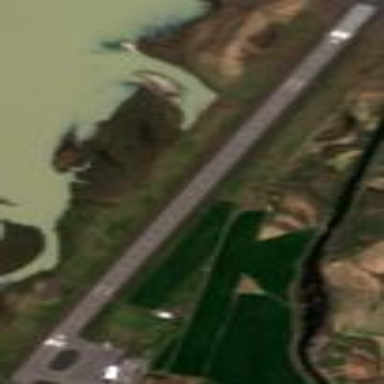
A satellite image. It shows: Asphalt runway at the airport.